Aerial crown-view tile of a tropical tree (Barro Colorado Island, Panama), acquired 20240716:
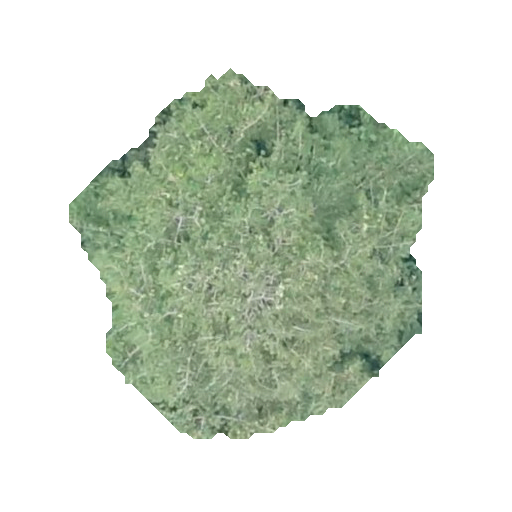
Species: Virola surinamensis
GBIF accepted scientific name: Virola surinamensis
Crown area: 147.561 m²